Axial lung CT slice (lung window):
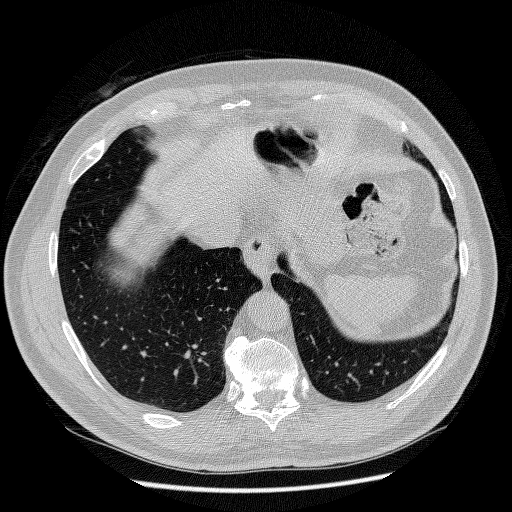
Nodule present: no